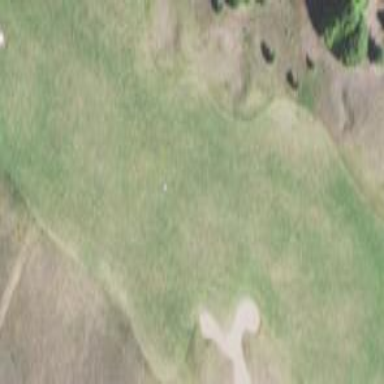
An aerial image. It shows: Golf fairway surrounded by grass.